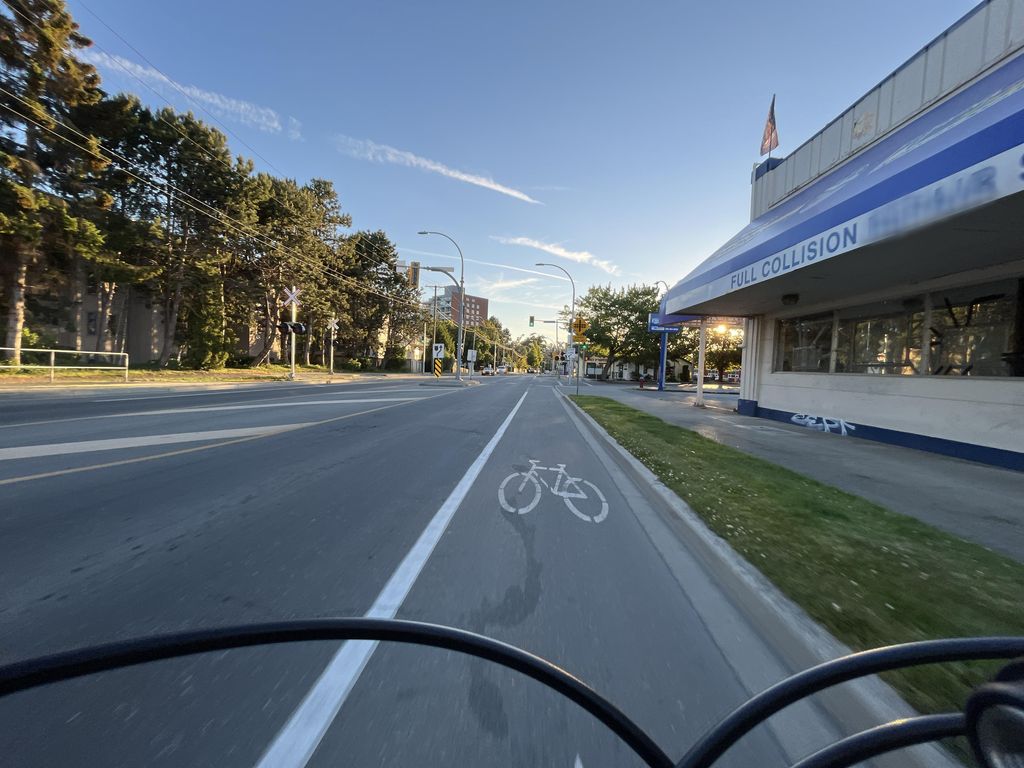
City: victoria